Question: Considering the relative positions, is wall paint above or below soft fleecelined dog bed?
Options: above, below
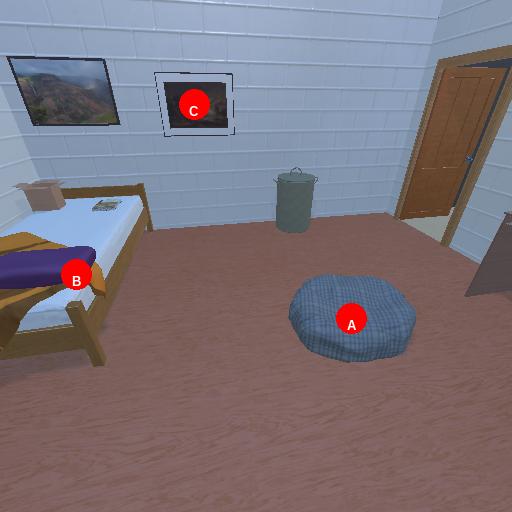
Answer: above